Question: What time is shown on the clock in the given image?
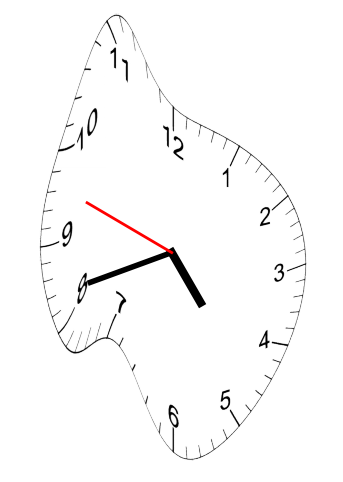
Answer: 04:41:48